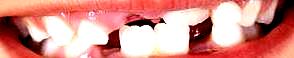
Condition: hypodontia